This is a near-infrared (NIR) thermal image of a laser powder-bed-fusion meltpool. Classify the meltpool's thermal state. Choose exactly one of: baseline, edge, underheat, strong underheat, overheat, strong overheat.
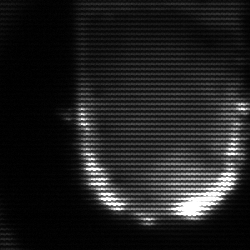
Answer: baseline